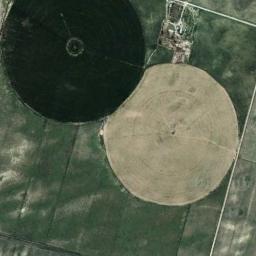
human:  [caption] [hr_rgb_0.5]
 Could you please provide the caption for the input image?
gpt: There are some bare circle farmland and green circle farmland .

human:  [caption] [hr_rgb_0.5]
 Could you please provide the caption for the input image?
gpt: Two green and earthy circular fields .

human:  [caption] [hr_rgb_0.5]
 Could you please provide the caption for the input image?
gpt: The round field is in the square .

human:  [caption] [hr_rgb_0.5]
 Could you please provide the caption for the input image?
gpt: A dark green circular farmland and a khaki circular farmland are surrounded by other farmlands that grows other crops .

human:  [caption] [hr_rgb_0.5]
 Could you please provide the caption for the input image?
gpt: There are two circular farmlands of different colors side by side .